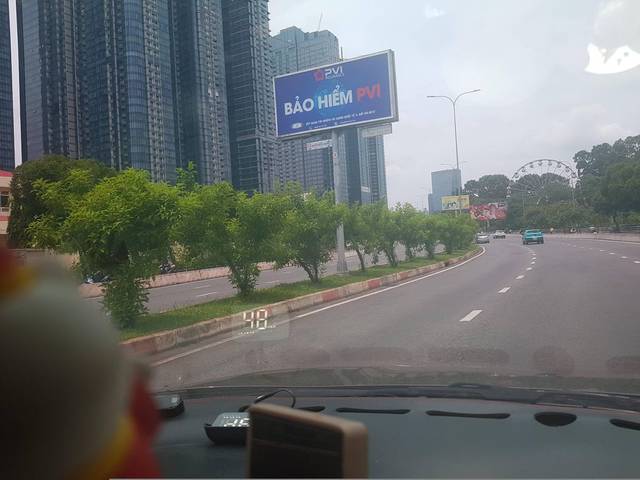
Region: Vietnam
Coordinates: 10.789, 106.71